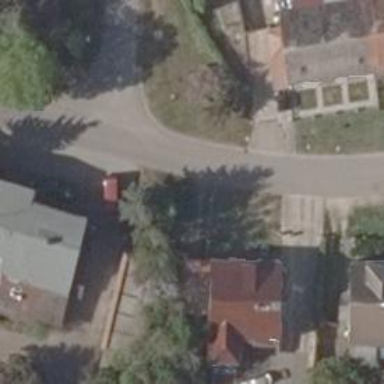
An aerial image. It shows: Residential road.